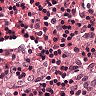
Metastatic tissue present: no